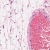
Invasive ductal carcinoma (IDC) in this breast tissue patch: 0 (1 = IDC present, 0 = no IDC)